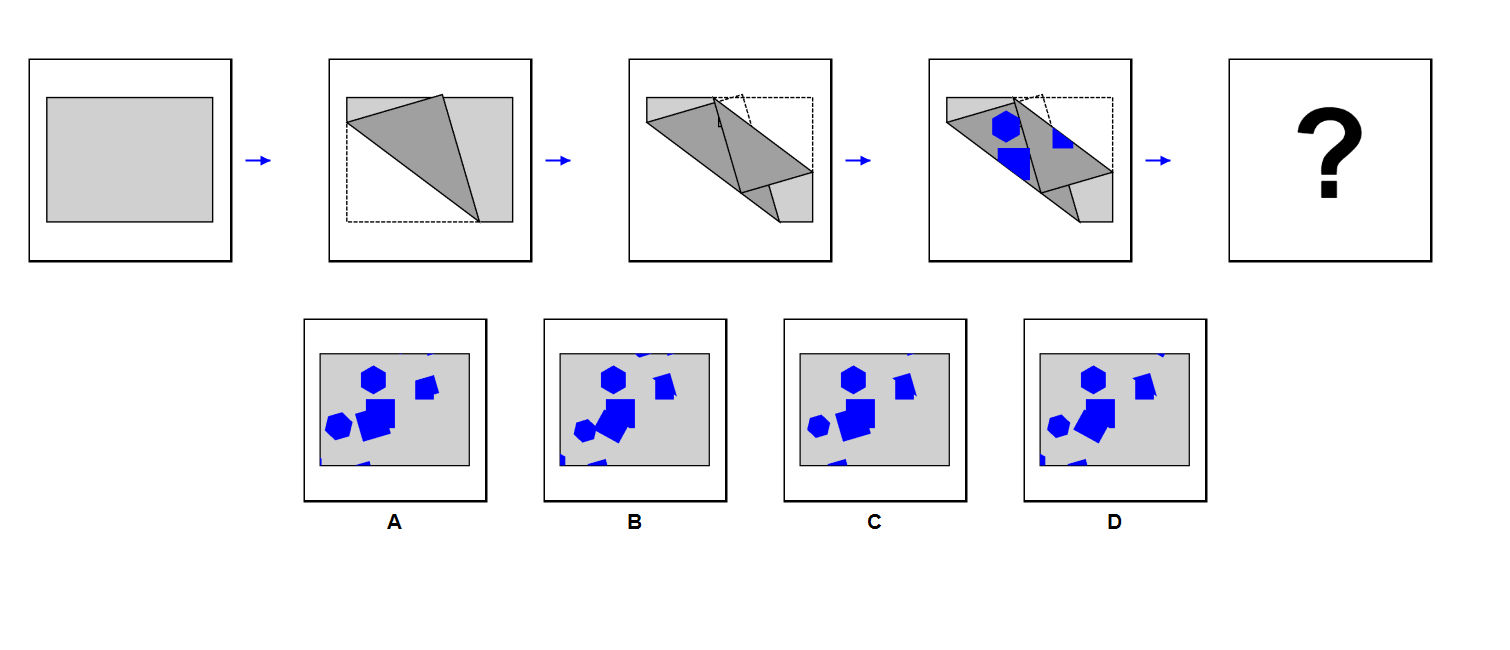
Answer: A